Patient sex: F
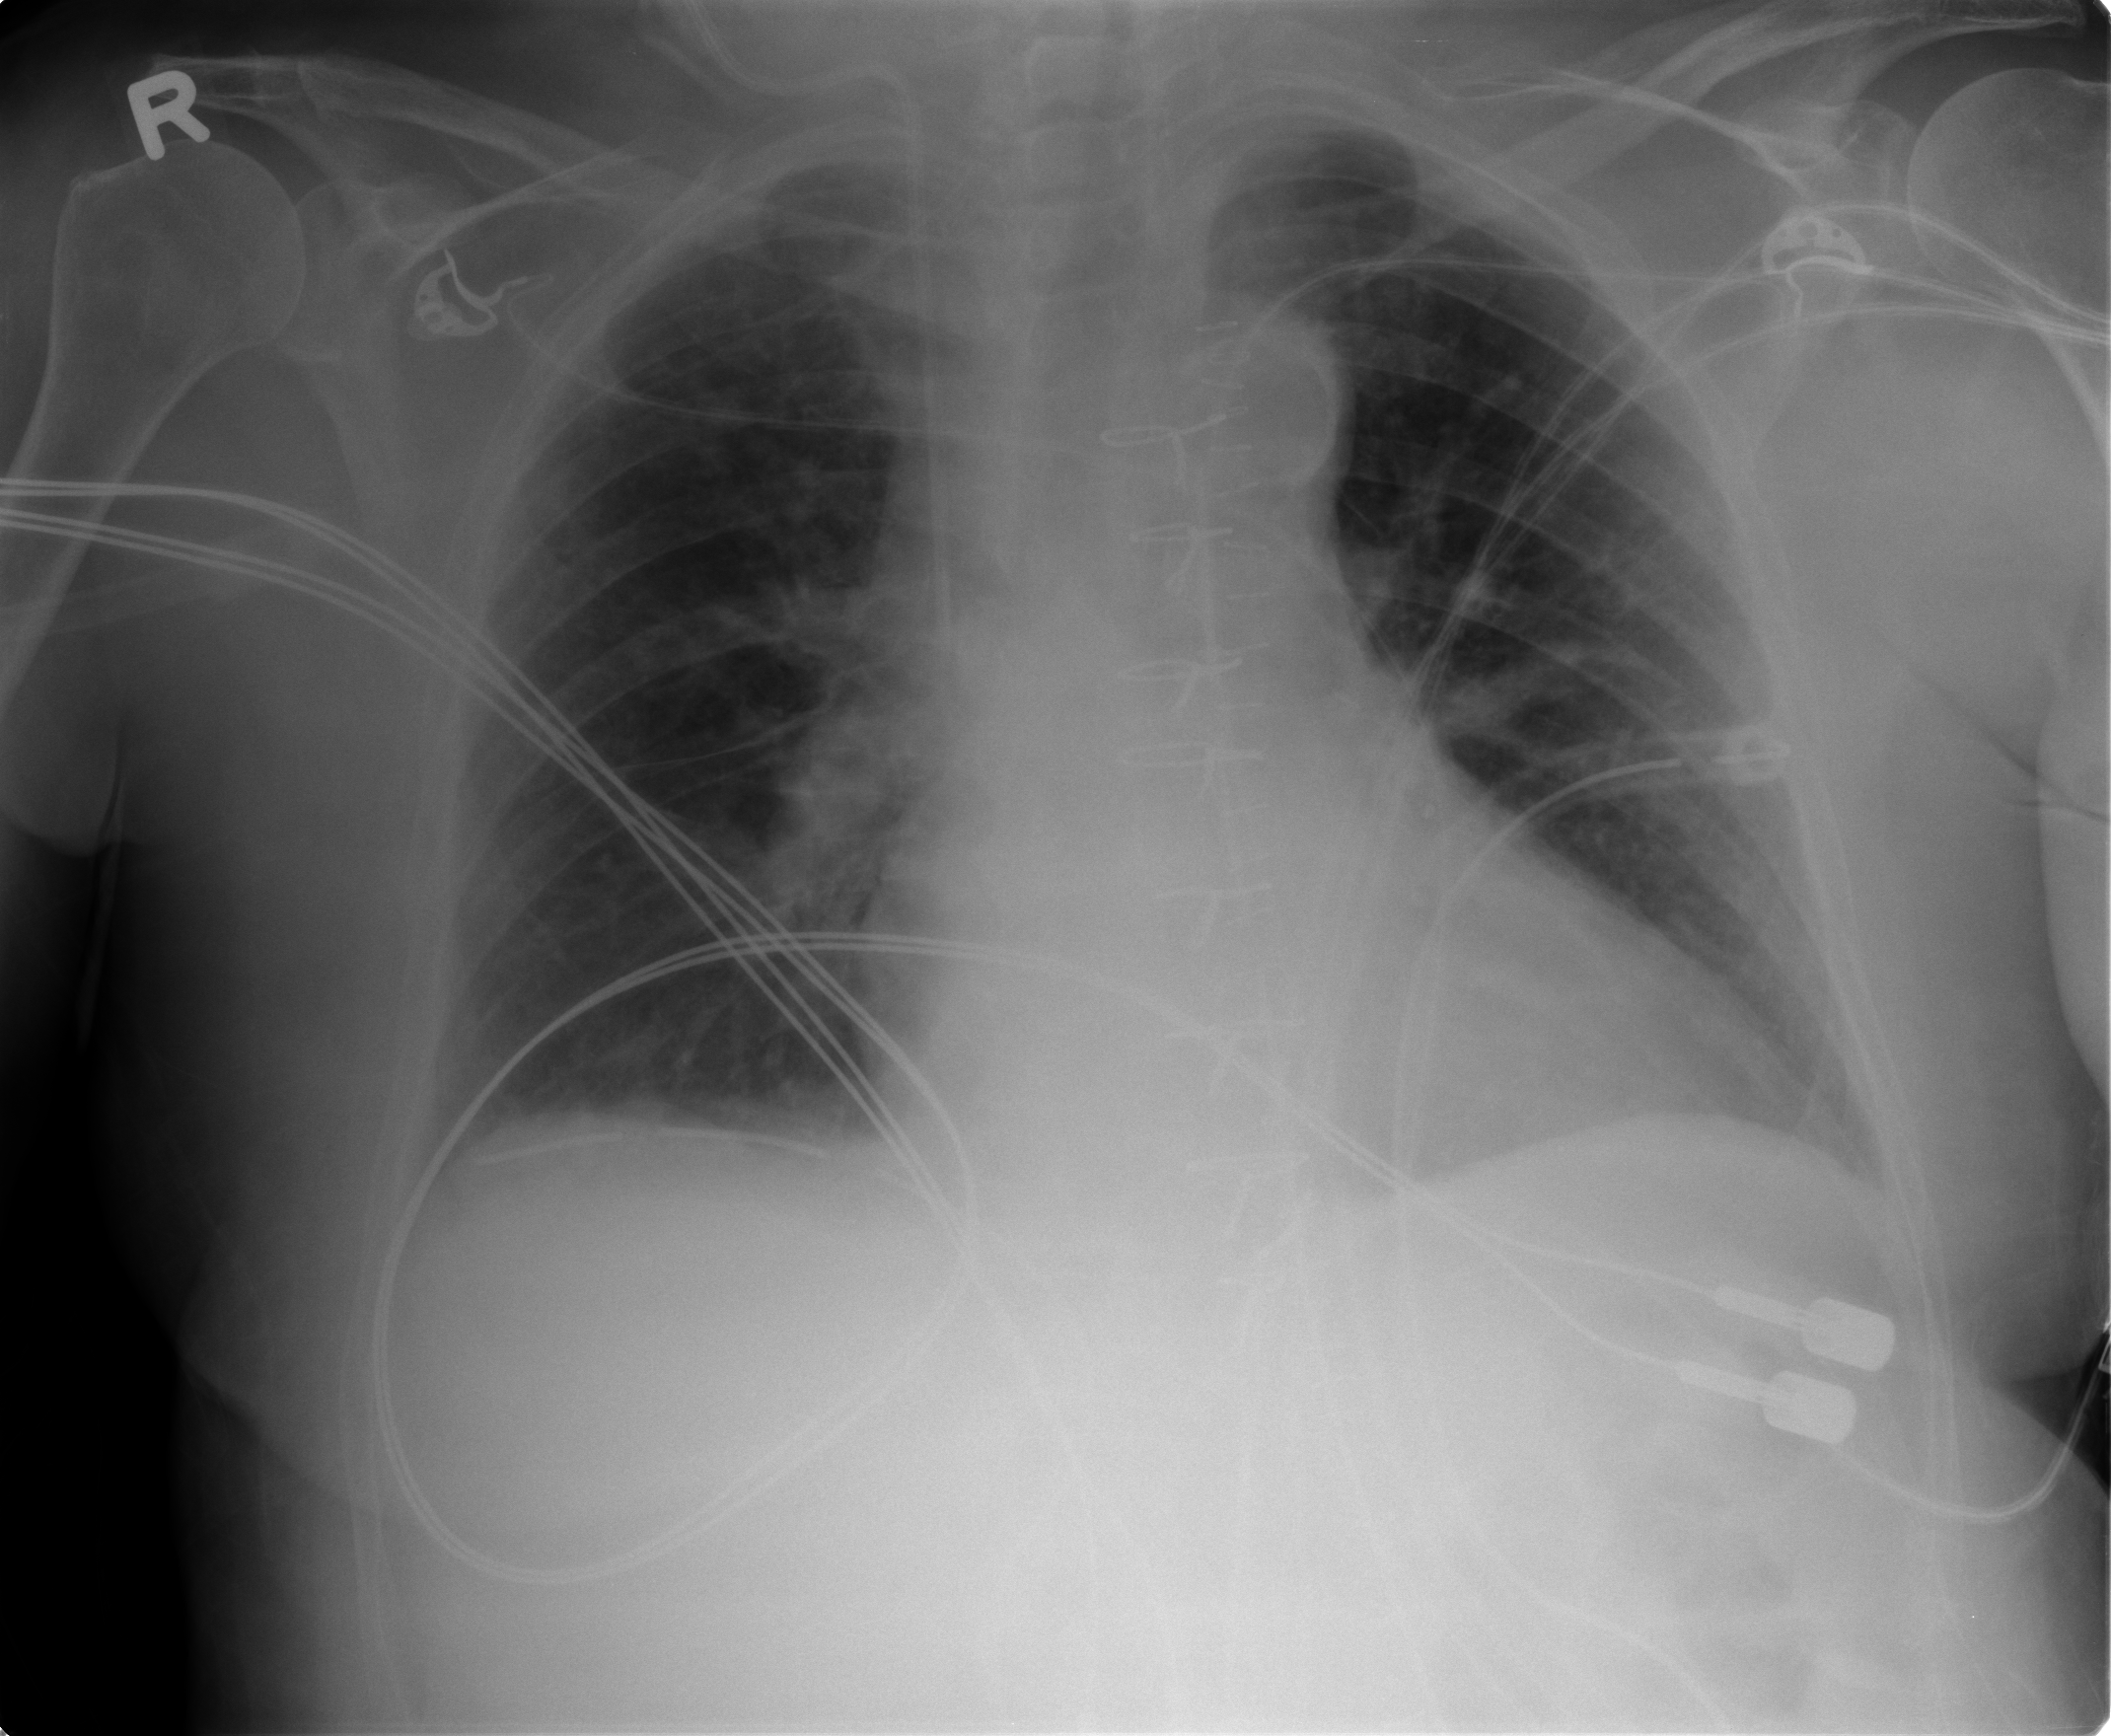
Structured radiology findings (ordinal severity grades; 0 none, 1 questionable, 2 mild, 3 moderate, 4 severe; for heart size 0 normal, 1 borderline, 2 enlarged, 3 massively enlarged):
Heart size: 1
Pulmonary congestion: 1
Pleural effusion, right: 0
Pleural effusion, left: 0
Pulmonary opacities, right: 0
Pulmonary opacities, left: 0
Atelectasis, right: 2
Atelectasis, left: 2